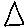
Label: triangle